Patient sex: F
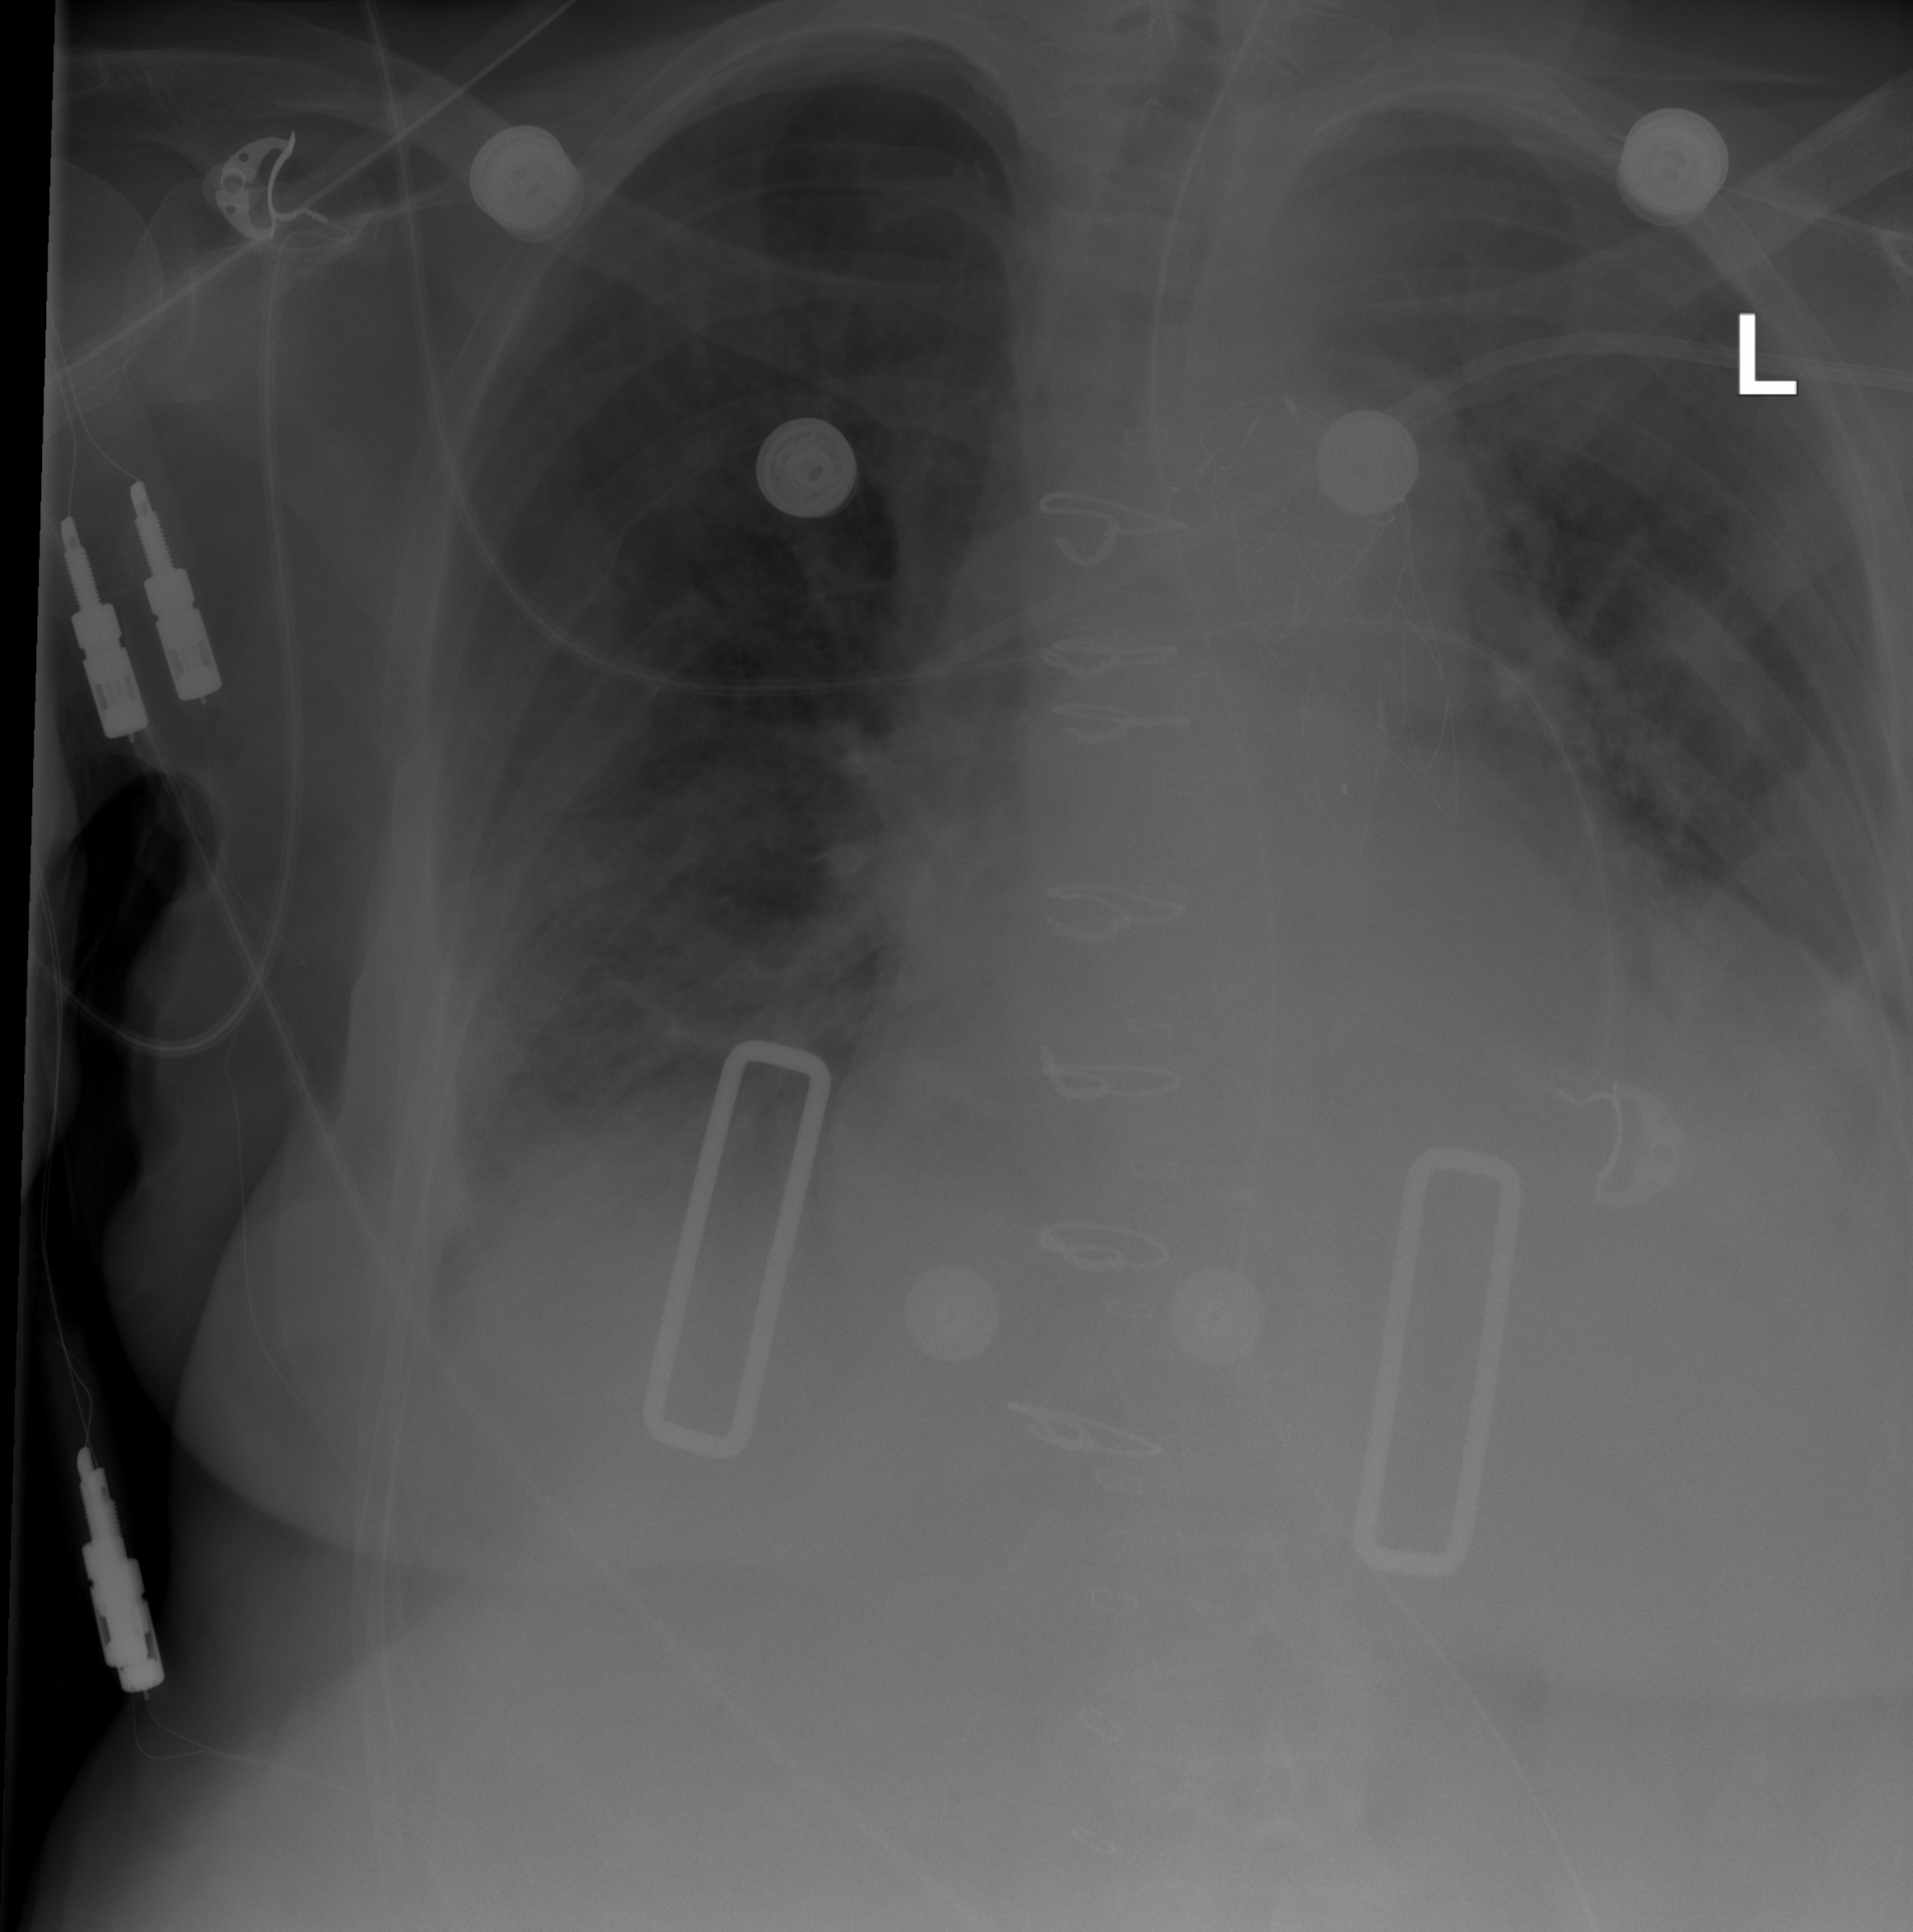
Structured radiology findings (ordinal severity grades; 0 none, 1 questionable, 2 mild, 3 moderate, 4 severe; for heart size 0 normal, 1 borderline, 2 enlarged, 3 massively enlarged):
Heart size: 2
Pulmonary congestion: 2
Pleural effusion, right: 2
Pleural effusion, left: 2
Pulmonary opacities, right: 2
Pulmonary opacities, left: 2
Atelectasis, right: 2
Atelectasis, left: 3